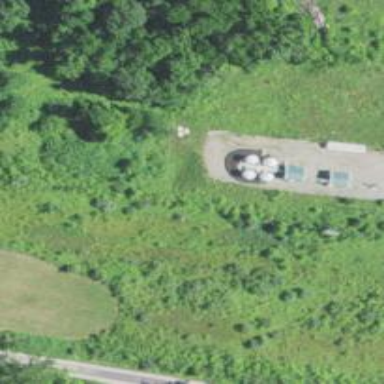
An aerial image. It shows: Storage tank that is man-made.